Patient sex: M
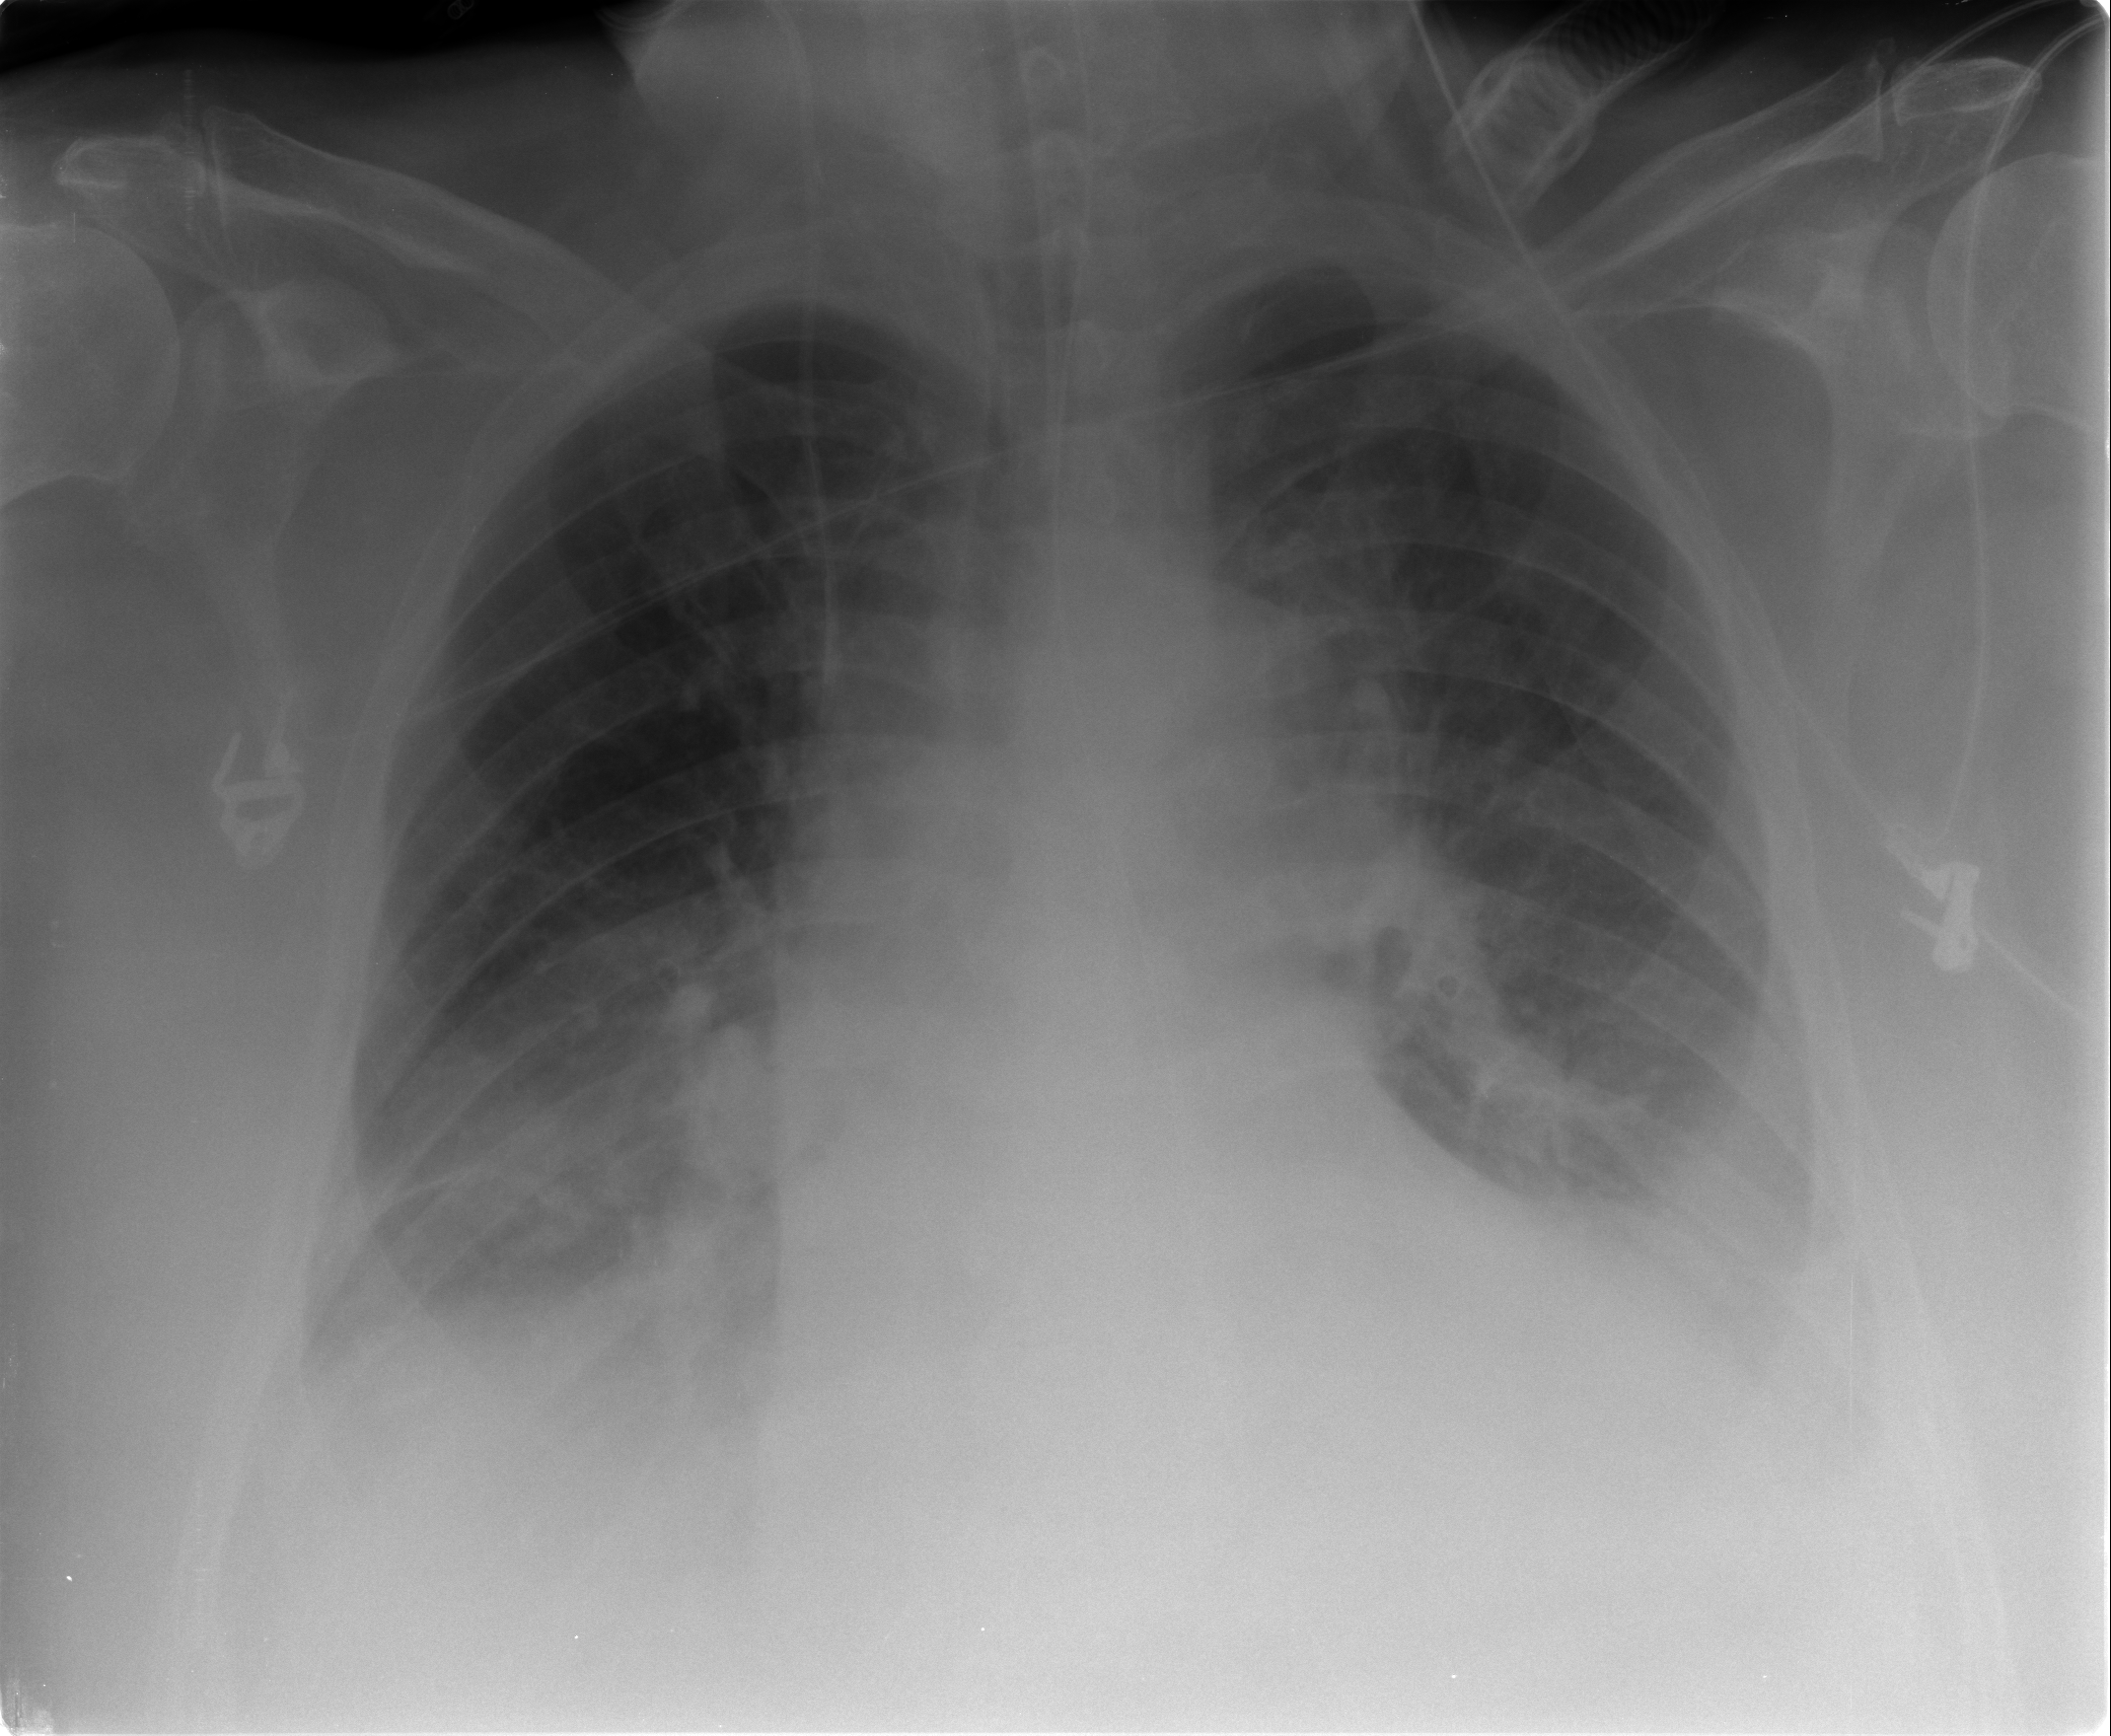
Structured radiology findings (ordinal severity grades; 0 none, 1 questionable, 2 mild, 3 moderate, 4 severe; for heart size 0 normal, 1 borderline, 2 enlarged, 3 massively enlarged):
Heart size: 2
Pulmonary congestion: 2
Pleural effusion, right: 3
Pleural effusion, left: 3
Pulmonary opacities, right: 2
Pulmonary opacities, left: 1
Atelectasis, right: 3
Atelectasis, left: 2